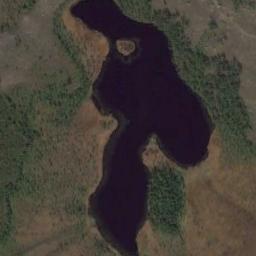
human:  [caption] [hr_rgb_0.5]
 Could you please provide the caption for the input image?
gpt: There is an irregular blue lake on the ground with green vegetation .

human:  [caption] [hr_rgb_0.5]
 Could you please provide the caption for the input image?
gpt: There are two lakes in the picture .

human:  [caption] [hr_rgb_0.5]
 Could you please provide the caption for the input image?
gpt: Many trees are around the lake .

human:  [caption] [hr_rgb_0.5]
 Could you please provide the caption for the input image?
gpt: The lake is surrounded by some groves of trees and the water is dark blue .

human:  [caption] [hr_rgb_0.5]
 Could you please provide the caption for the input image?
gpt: There are green forests and brown bare land around the lake .